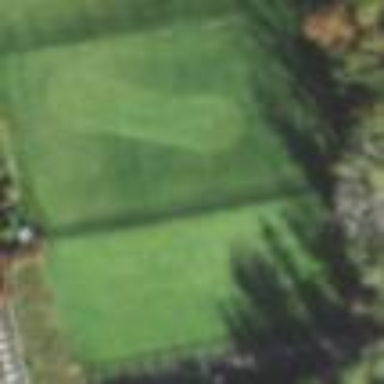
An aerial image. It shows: Grassy area designated as golf tee.